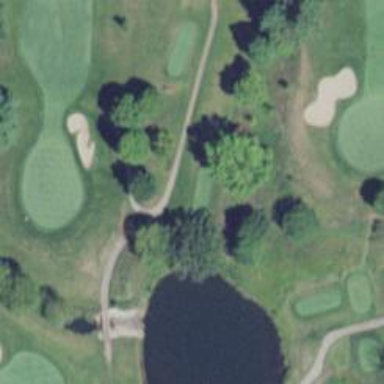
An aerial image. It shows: Path for both roads and golfers.